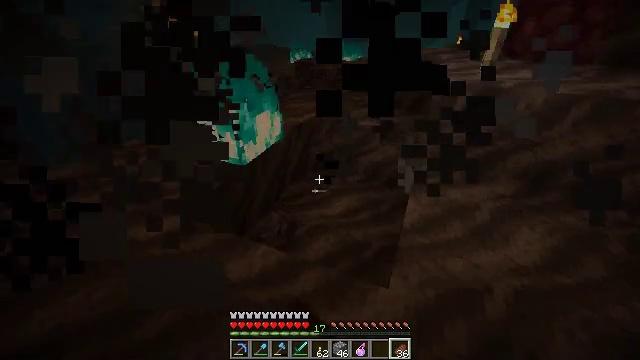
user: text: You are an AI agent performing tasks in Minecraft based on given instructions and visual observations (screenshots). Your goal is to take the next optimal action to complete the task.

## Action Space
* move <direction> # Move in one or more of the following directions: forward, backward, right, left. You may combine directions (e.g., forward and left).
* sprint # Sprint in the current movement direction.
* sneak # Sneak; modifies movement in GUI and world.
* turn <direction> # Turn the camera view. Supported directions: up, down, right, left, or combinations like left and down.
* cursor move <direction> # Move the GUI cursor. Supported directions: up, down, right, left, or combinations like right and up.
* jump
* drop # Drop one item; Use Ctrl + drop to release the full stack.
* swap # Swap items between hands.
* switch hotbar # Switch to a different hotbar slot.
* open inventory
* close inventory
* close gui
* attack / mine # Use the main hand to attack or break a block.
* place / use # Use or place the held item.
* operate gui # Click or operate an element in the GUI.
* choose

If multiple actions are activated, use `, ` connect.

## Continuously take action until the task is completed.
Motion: motion action
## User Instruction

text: Extinguish the soul fire.
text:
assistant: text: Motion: no_op